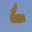
Label: 6